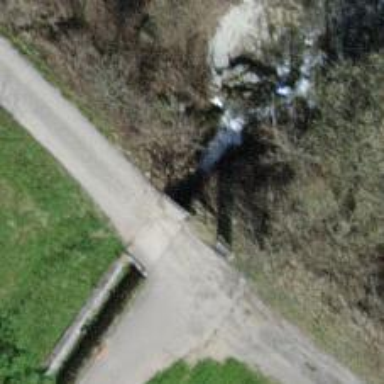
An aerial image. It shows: Culvert tunnel crossing ditch waterway.